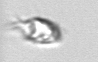
Label: Balanion